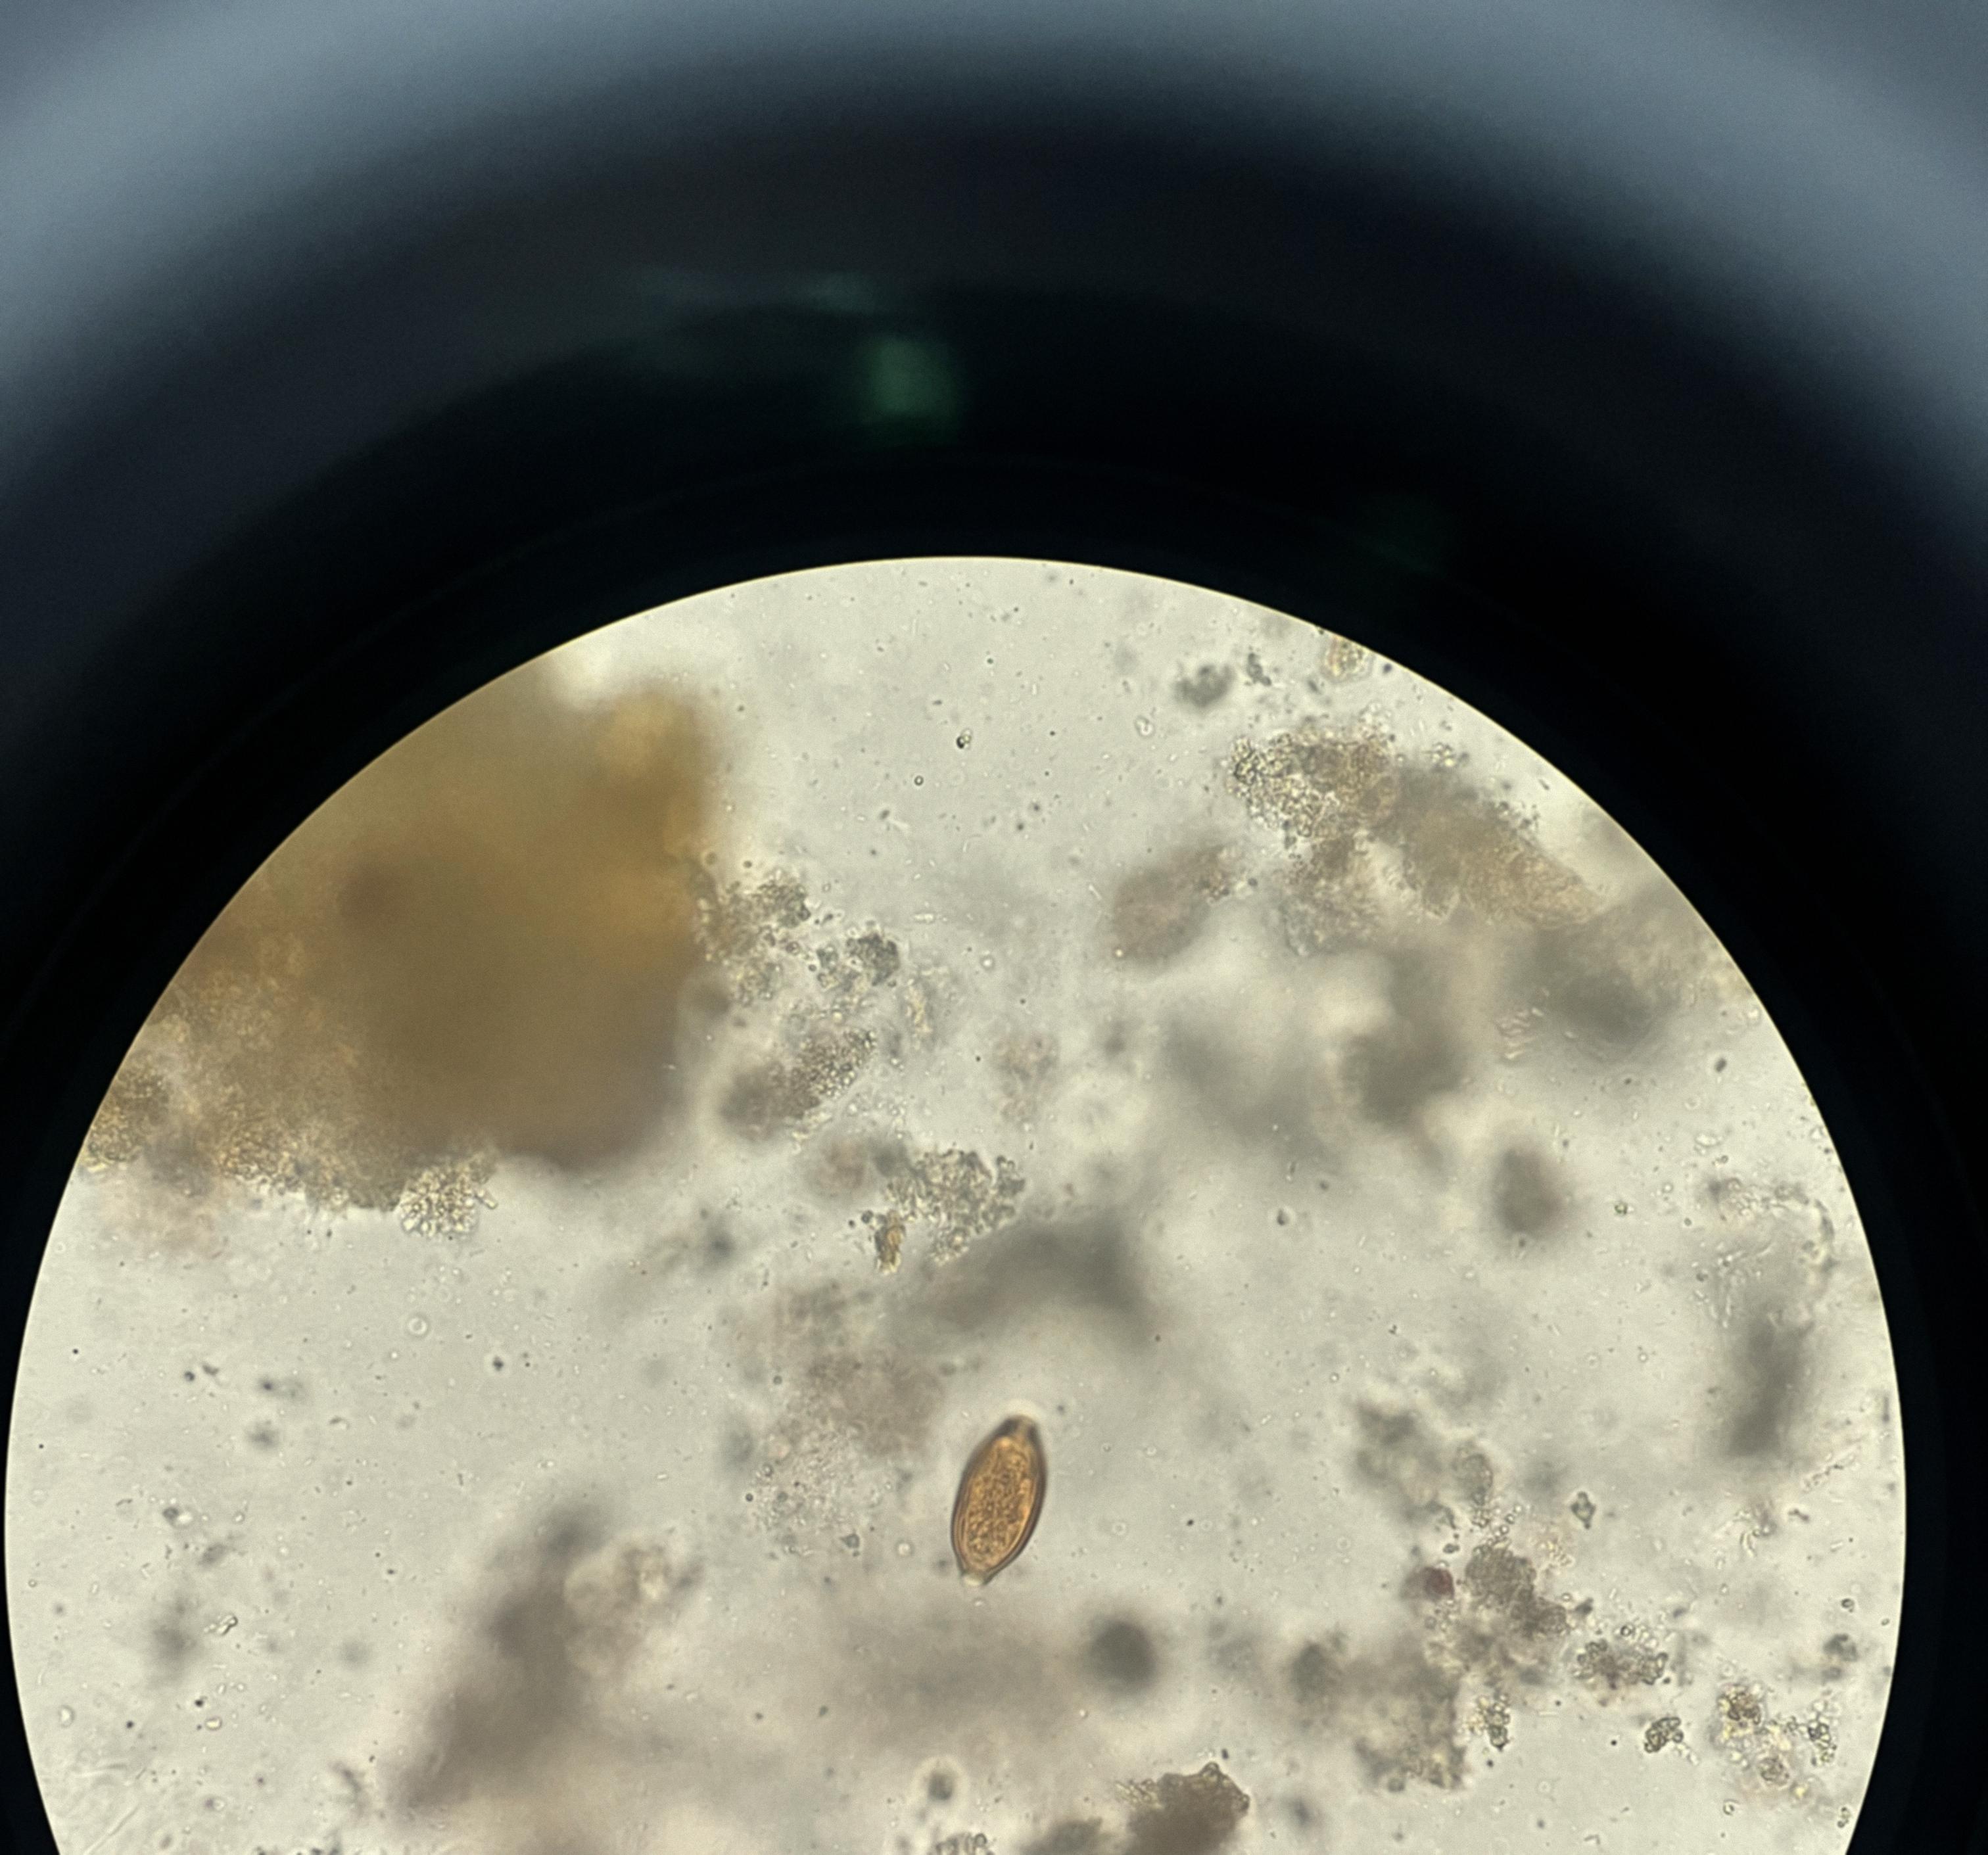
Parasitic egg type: Trichuris trichiura